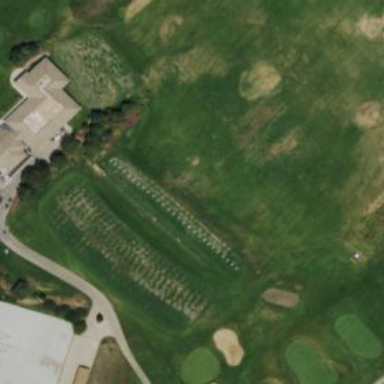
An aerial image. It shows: Grass area designated as golf tee.